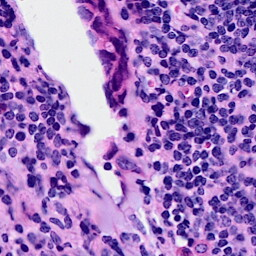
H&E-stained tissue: Breast